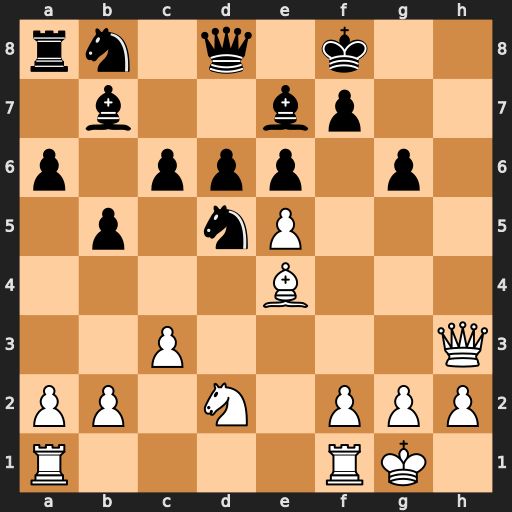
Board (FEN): rn1q1k2/1b2bp2/p1ppp1p1/1p1nP3/4B3/2P4Q/PP1N1PPP/R4RK1
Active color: w
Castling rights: -
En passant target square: -
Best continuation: Qh8#